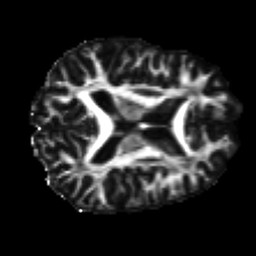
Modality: FA
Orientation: axial
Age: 33
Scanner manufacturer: siemens
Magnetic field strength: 3 T
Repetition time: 4.52 s
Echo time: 0.084 s